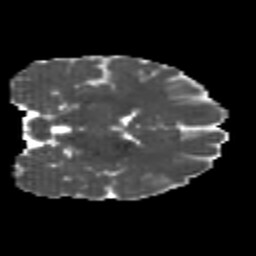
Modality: MD
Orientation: coronal
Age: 22
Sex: male
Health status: healthy
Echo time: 0.074 s